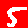
Digit: 5